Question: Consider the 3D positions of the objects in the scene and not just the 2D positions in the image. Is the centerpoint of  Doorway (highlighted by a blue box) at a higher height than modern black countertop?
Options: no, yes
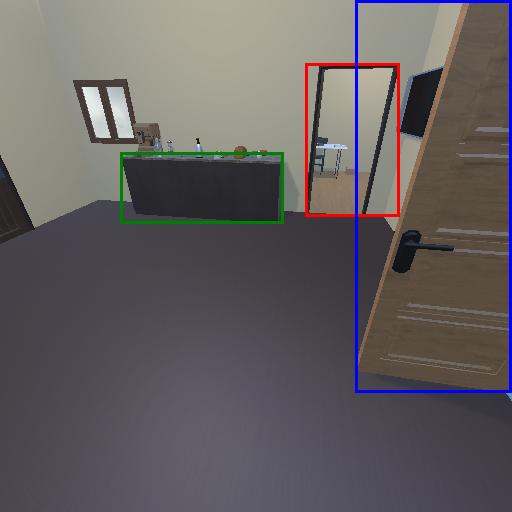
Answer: no